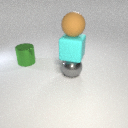
large brown rubber sphere above large gray metal sphere